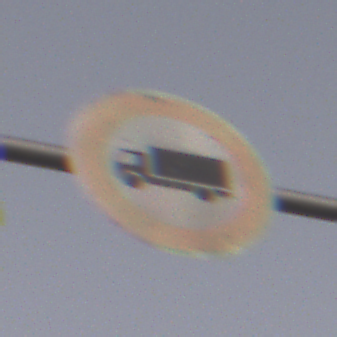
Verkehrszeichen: VerbotFuerKraftfahrzeugeUeberDreiKommaFuenfTonnen
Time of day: SunriseSunset
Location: Outdoor (Nature)
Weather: Clear
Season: NotSpecified
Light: Natural